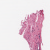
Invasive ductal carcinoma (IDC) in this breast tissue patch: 0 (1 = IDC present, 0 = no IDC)